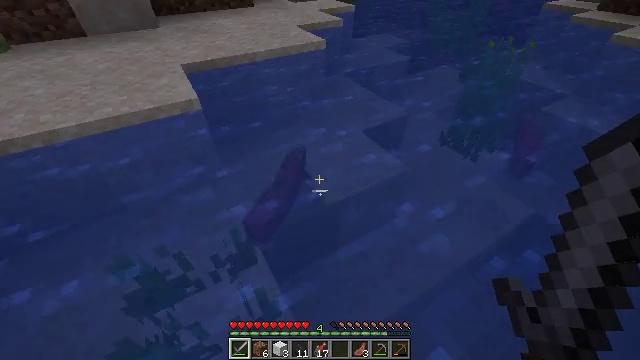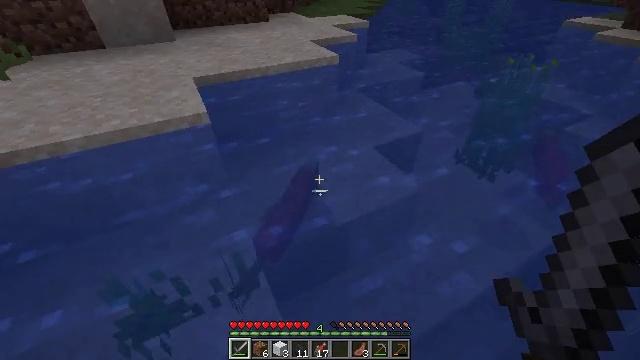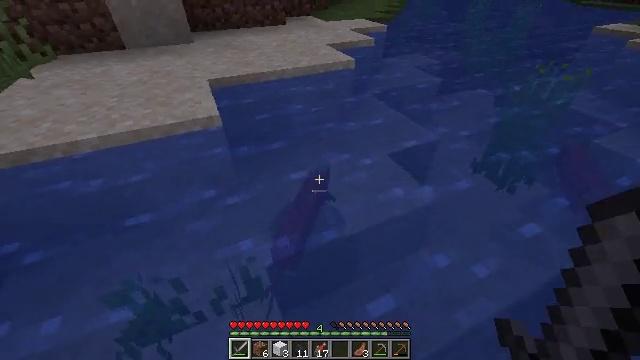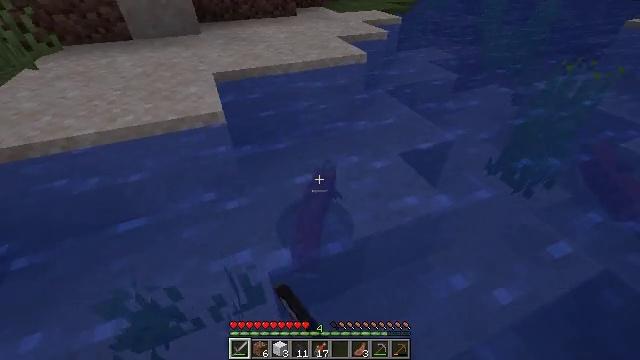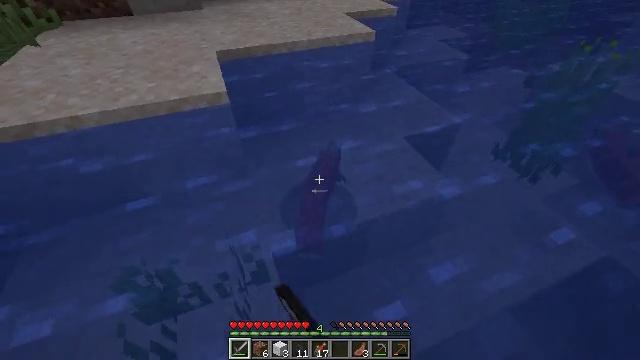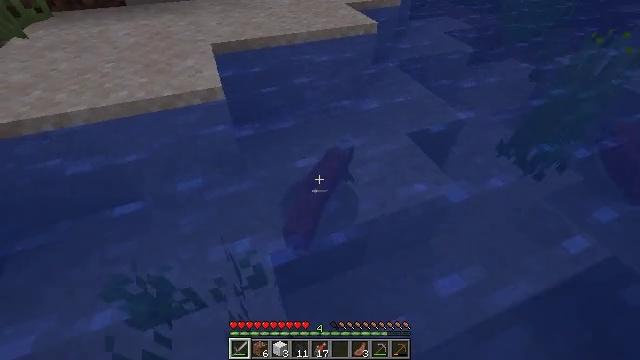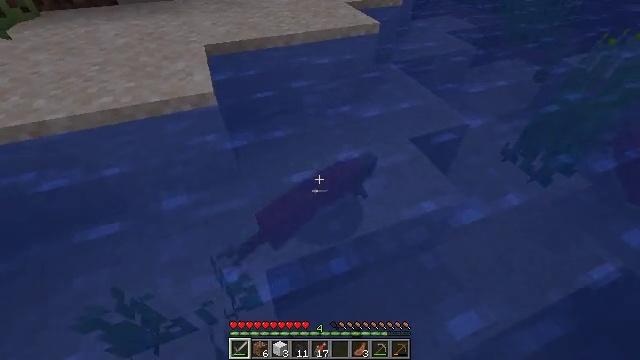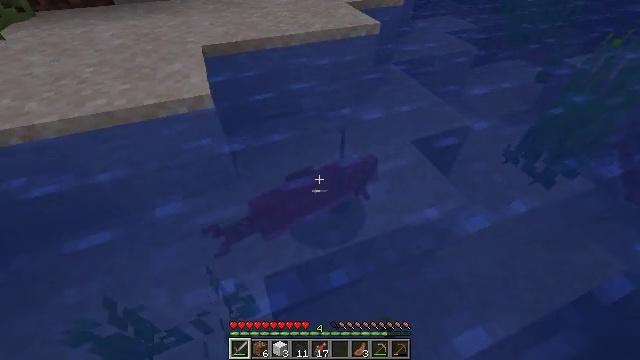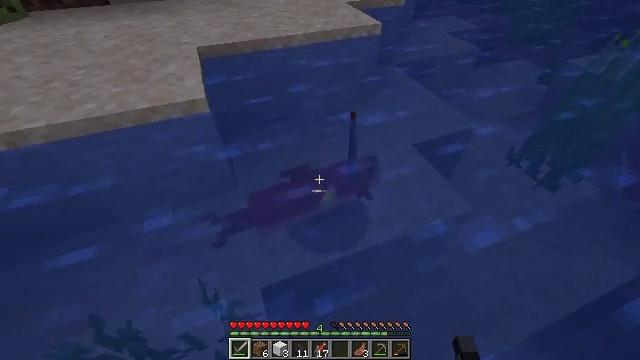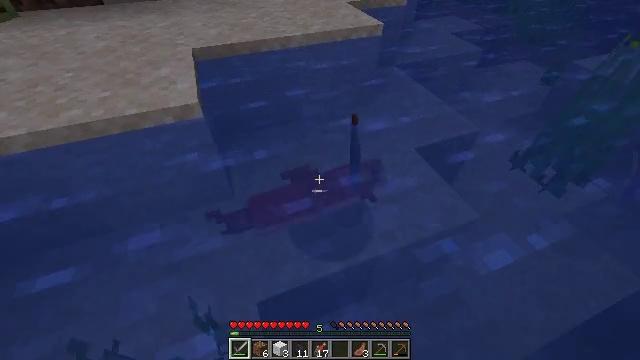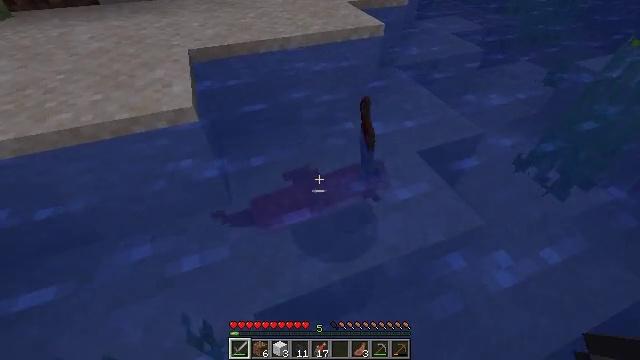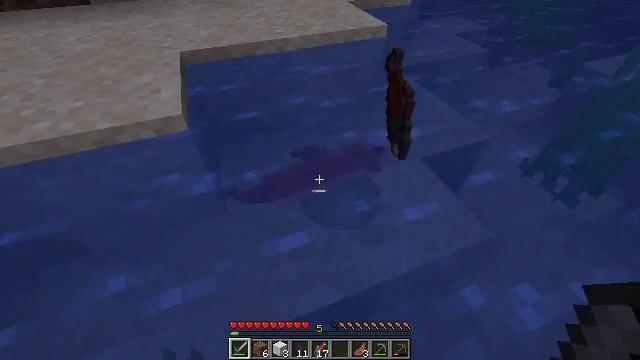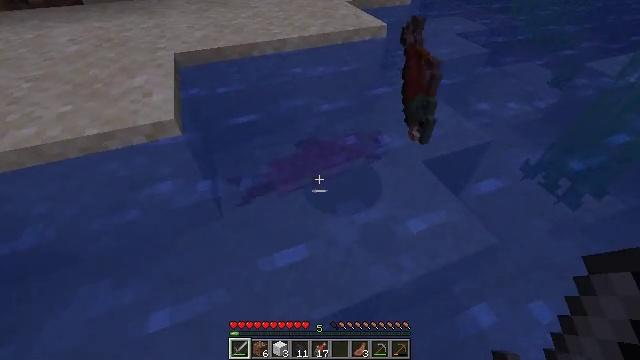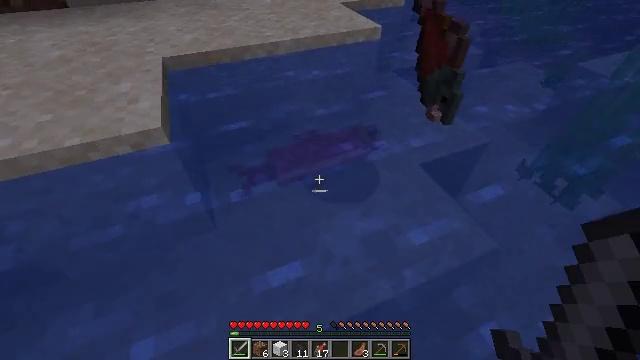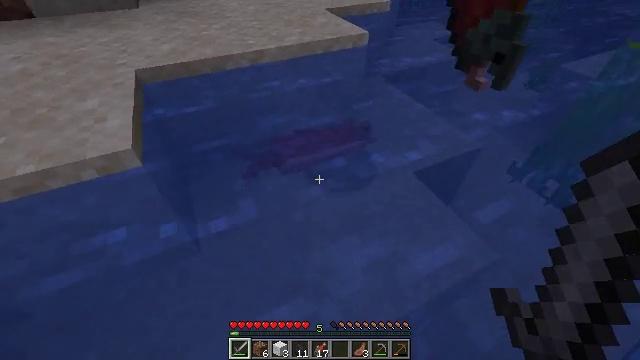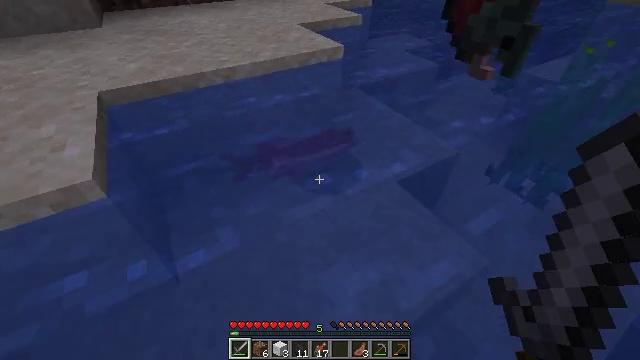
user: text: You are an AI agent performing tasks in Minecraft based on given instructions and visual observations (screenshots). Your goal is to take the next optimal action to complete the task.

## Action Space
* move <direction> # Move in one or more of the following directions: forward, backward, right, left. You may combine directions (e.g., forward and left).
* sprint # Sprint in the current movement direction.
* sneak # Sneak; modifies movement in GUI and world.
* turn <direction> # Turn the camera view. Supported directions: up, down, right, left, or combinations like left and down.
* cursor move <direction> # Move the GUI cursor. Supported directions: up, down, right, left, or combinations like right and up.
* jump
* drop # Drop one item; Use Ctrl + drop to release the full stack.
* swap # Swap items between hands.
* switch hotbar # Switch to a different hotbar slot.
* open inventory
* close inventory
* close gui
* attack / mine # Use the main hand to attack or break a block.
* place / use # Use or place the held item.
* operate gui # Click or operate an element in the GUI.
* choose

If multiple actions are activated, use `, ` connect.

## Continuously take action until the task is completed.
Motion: motion action
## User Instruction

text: Kill the salmon.
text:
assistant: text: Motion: move forward, turn left and up
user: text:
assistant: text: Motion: move forward, turn left, attack / mine
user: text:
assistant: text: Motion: move forward, turn left and down, attack / mine
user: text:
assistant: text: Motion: move forward, turn left and down, attack / mine
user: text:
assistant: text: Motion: move forward, turn down, attack / mine
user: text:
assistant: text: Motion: move forward
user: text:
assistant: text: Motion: move forward
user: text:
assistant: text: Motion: move forward
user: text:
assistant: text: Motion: move forward
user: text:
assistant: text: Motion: move forward
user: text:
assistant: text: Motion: move forward
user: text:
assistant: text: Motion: move forward
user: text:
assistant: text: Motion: move forward, turn right
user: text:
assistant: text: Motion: move forward, turn right and up
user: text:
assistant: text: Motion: move forward, turn right and up
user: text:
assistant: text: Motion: move forward, turn right and up
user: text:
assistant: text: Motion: move forward, turn right and up
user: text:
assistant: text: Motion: move forward, turn right and up
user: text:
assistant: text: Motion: move forward, turn right and up
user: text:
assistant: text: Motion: move forward, turn right and up
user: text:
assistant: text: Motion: move forward, turn right and up
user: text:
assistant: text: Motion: move forward, turn right
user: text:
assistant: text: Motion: move forward, turn right
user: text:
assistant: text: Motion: move forward, turn right
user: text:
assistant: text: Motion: move forward
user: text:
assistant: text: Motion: move forward
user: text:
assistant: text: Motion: move forward
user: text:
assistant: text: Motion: move forward
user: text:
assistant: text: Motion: move forward
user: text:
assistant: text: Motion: move forward